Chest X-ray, PA view. Patient: 57 years old, sex F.
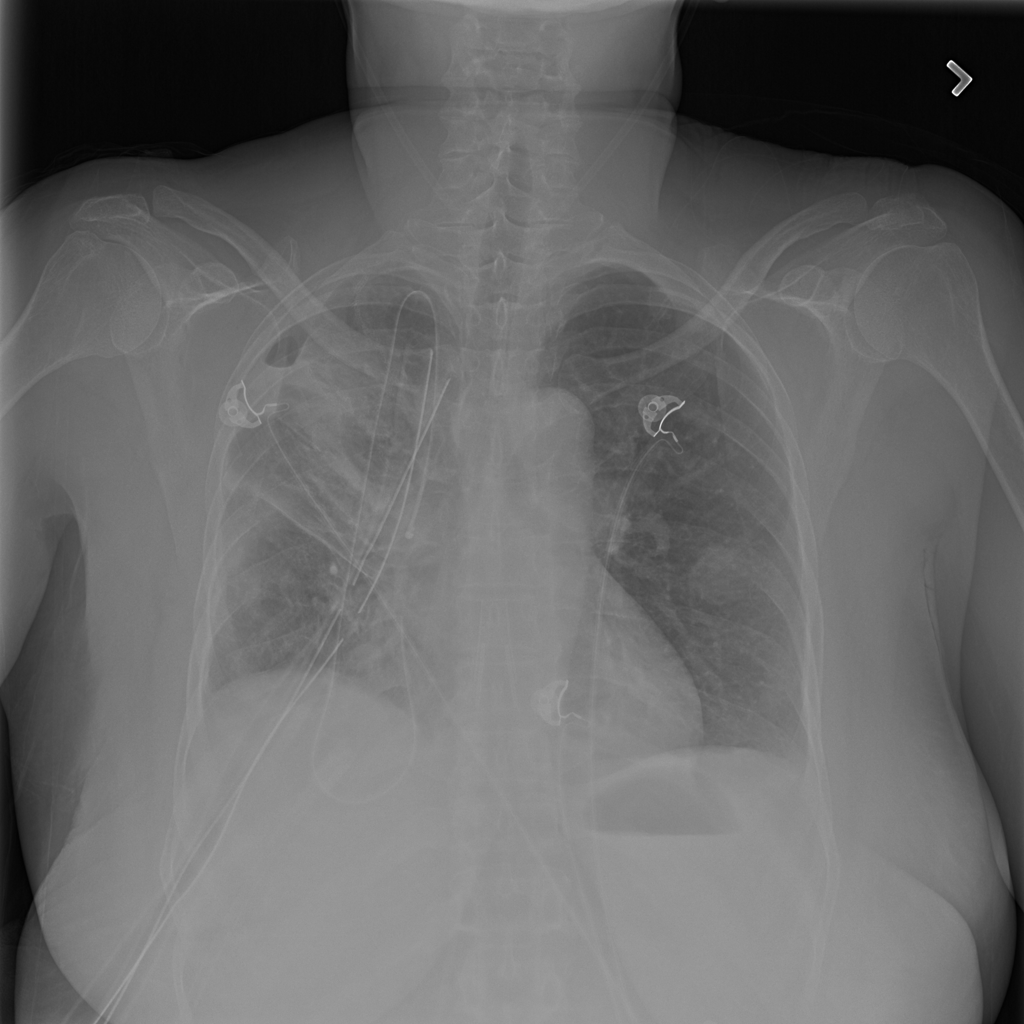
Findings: No Finding